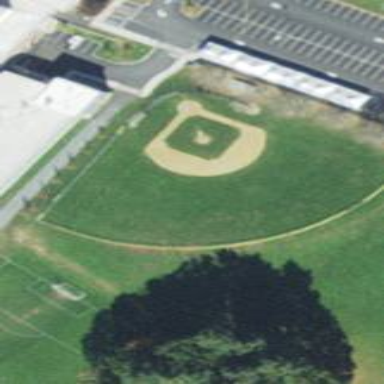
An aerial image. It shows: Baseball pitch for leisure land.